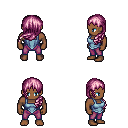
a pixel art fantasy rpg character, male body template, human, dark skin, blue vest, magenta pants, pink left-swept hairstyle, four views (front, back, left, right), 2x2 character sprite sheet, small pixel art, hard edges, no anti-aliasing